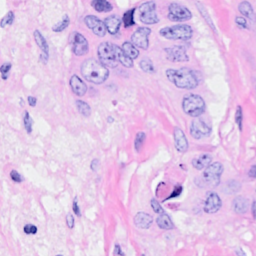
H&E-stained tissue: Breast